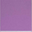
Piece: xx